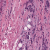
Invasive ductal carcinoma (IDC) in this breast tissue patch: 1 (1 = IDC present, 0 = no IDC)